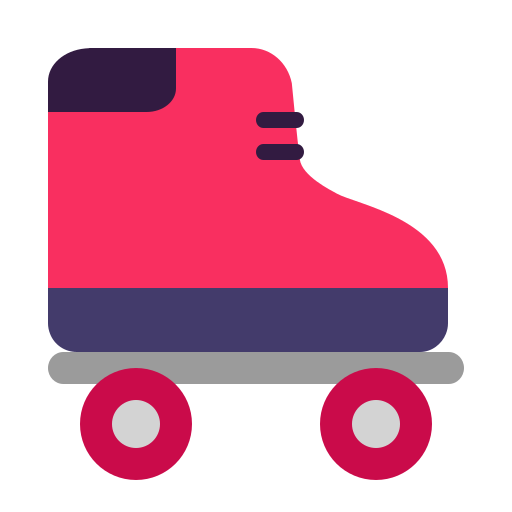
roller skate flat